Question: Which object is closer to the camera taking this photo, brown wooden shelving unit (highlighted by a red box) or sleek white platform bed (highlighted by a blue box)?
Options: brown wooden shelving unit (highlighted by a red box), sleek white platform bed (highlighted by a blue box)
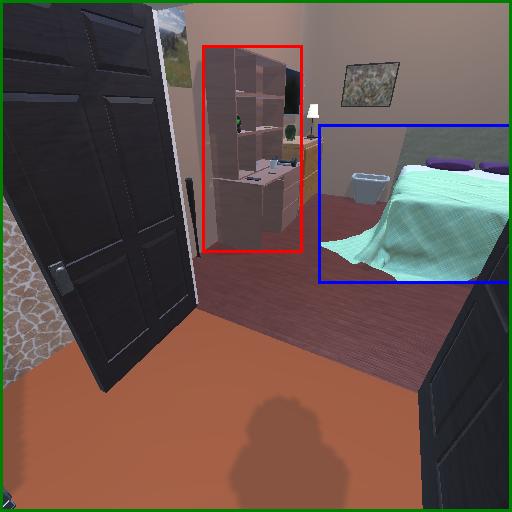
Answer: brown wooden shelving unit (highlighted by a red box)